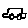
Label: car